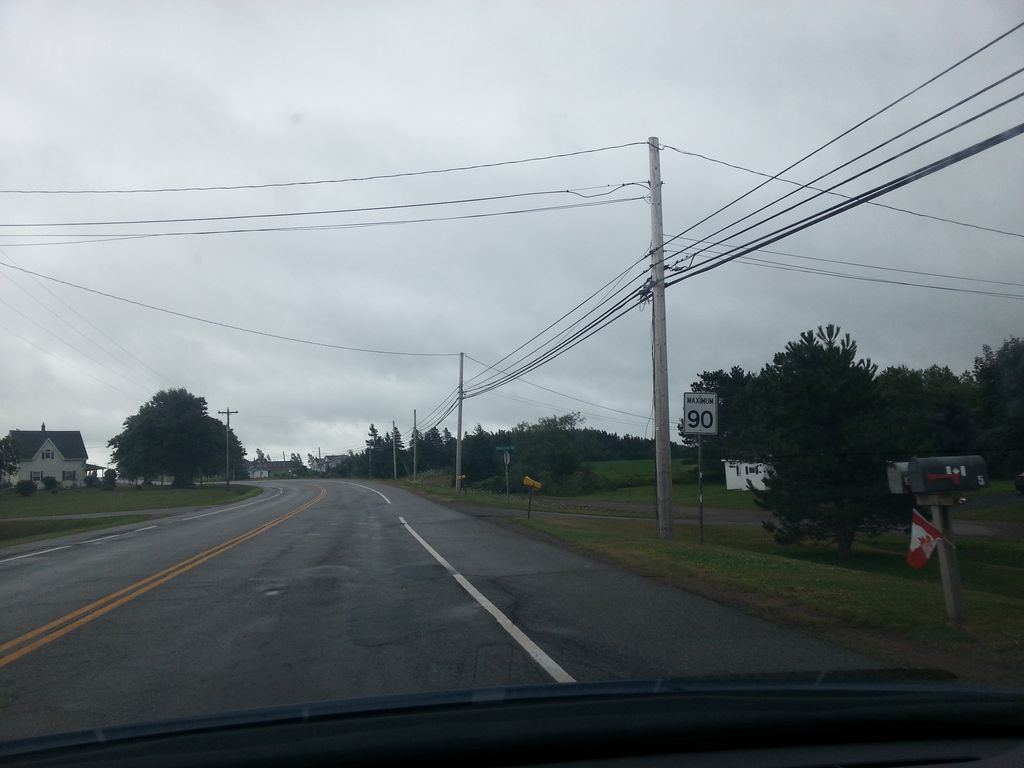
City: charlottetown